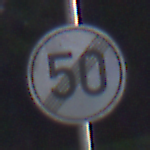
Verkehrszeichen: EndeGeschwindigkeit50
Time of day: Night
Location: Outdoor (Suburban)
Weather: PartlyCloudy
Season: NotSpecified
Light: Artificial